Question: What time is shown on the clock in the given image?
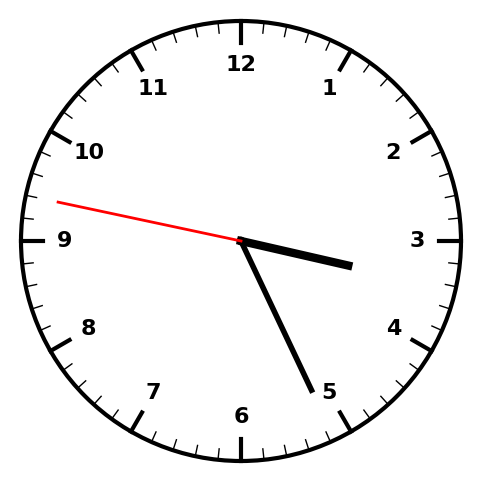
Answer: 03:25:47